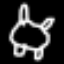
Label: frog